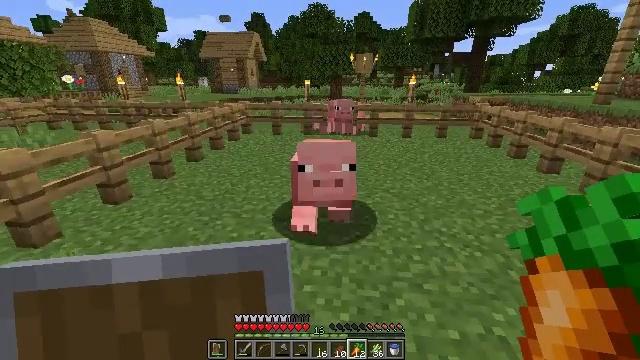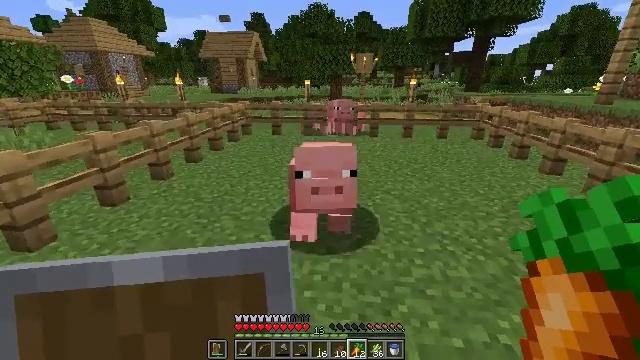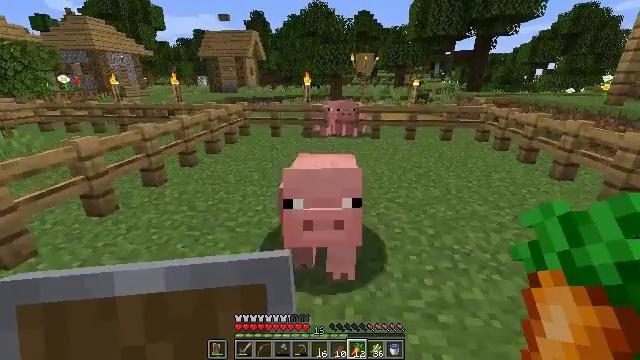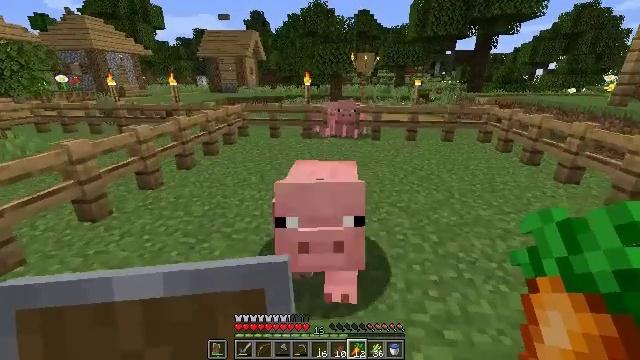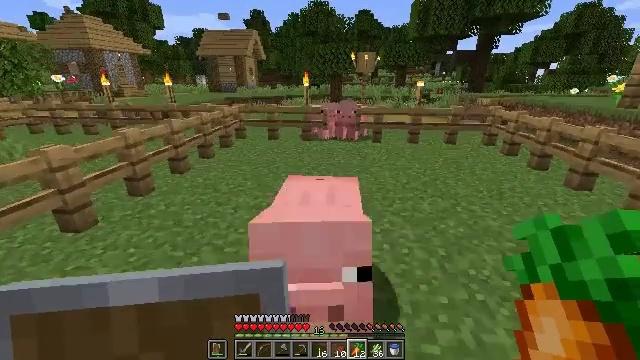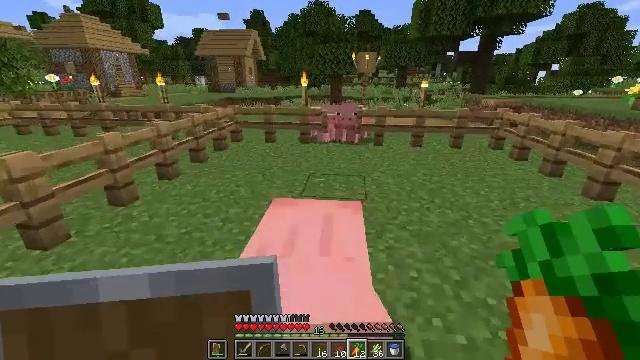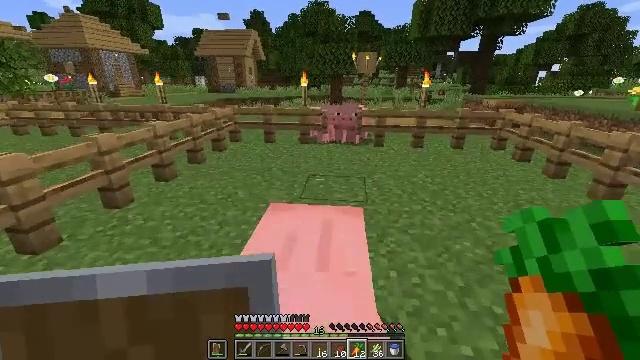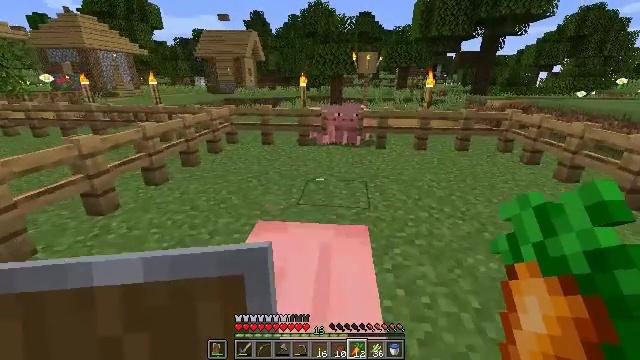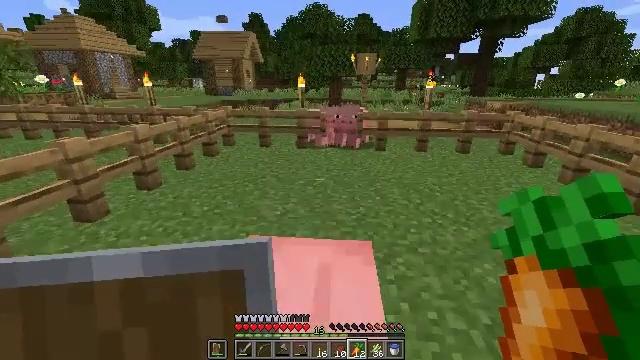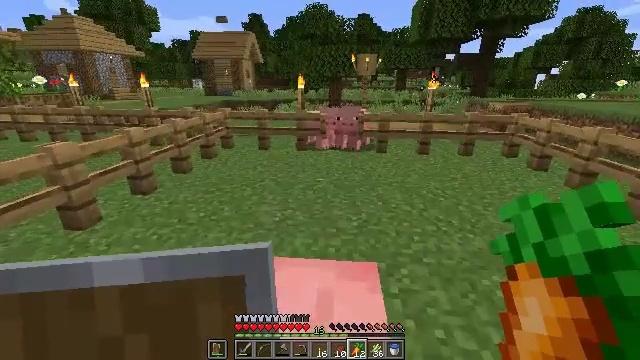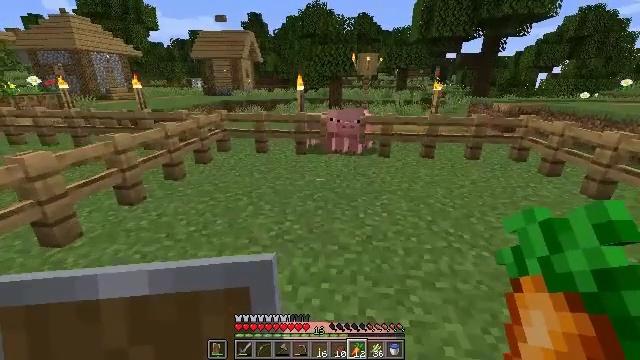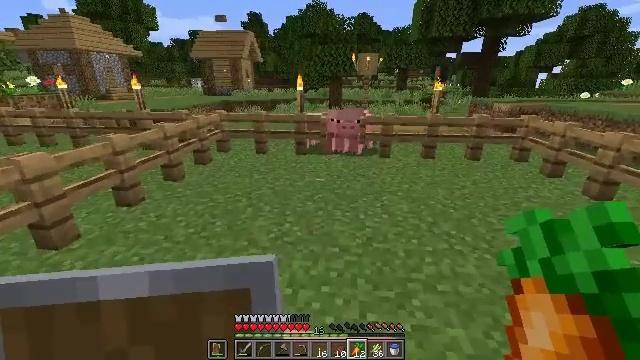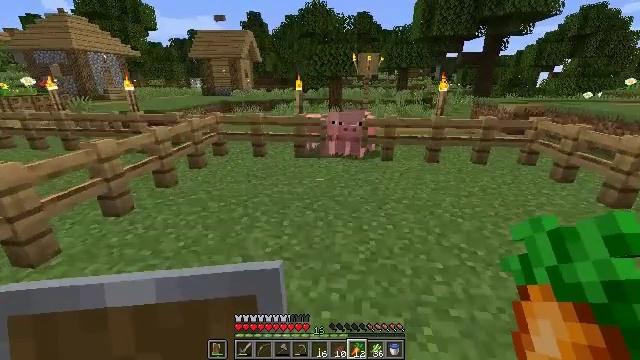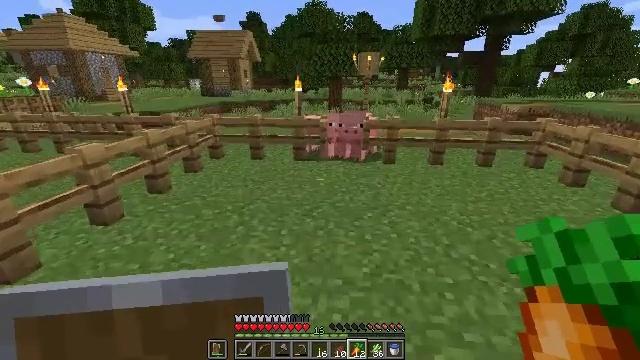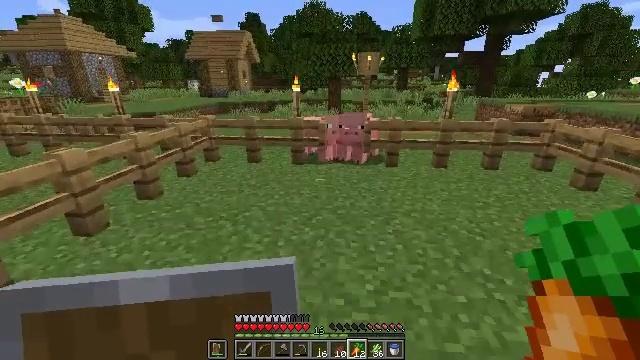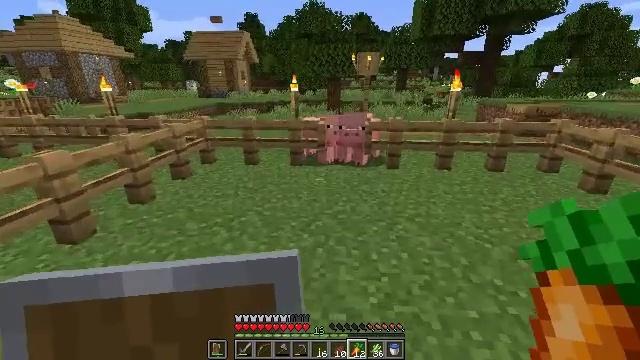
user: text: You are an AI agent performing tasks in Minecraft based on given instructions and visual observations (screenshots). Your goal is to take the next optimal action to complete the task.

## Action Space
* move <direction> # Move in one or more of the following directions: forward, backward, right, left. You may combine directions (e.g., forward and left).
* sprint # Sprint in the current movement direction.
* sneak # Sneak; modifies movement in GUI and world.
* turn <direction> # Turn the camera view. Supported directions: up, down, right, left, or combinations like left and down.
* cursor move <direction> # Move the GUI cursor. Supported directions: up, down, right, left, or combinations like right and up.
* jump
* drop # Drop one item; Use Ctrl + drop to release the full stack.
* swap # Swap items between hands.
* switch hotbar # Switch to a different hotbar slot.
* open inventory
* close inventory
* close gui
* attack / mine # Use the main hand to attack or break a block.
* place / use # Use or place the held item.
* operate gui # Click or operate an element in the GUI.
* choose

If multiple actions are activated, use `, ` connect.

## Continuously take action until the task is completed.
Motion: motion action
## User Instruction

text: Retrieve carrots by attacking the plant.
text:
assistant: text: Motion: move forward
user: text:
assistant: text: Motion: move forward
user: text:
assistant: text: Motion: move forward
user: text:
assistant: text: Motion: move forward
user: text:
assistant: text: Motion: move forward
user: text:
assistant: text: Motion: move forward
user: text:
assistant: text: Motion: move forward
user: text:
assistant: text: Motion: move forward
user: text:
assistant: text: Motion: move forward
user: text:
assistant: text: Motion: move forward
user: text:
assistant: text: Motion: move forward
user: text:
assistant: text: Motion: move forward
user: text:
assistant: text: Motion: move forward
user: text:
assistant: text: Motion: move forward
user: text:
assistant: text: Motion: move forward
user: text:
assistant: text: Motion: move forward
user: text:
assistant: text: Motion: move forward
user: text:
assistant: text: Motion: move forward
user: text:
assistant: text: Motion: move forward
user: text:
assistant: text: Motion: move forward
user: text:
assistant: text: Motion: move forward
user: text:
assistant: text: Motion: move forward, switch to hotbar 1
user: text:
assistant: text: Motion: switch to hotbar 1
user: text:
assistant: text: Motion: switch to hotbar 1
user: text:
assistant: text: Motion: no_op
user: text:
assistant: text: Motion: no_op
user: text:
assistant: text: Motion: no_op
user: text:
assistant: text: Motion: no_op
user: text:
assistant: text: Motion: no_op
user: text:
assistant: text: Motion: no_op